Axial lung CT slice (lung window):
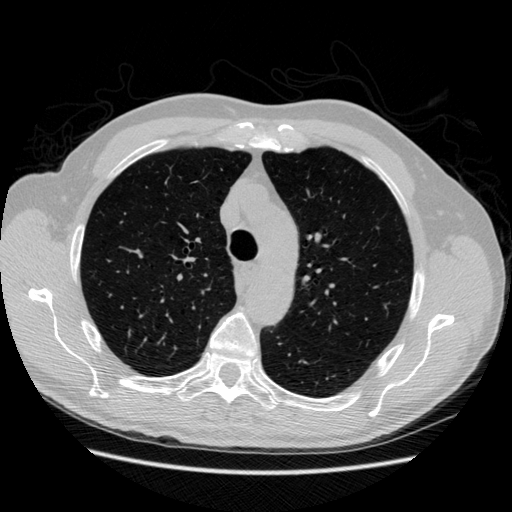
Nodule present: no